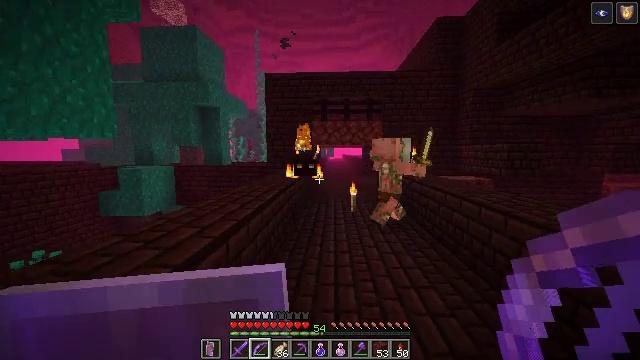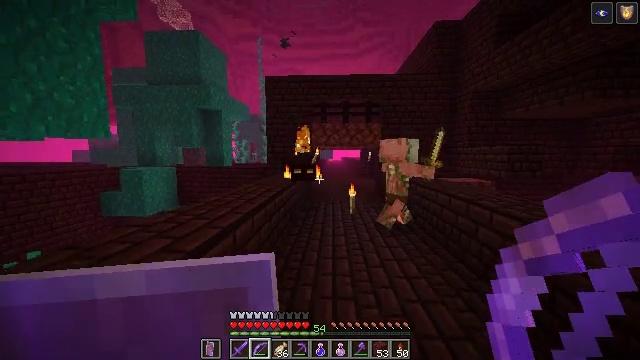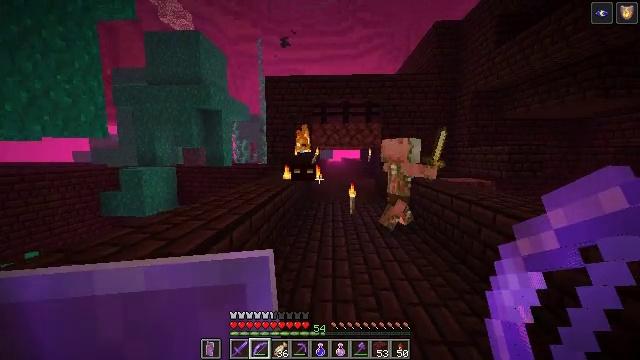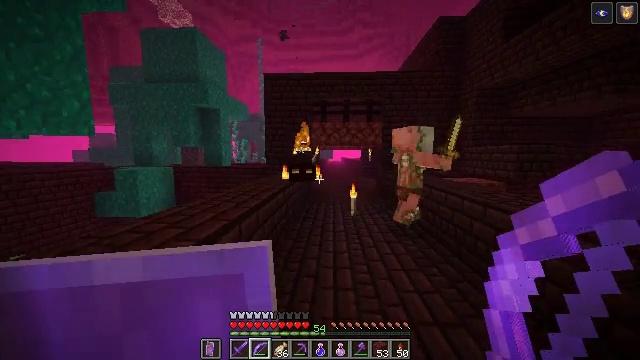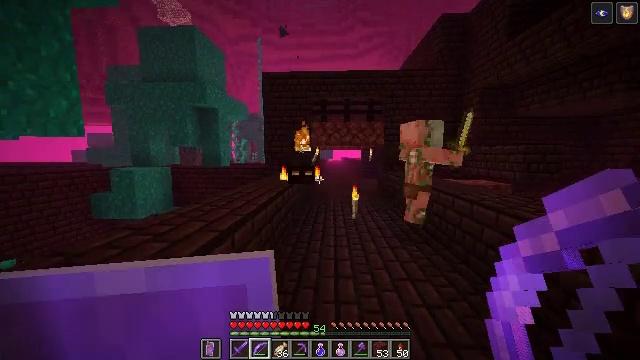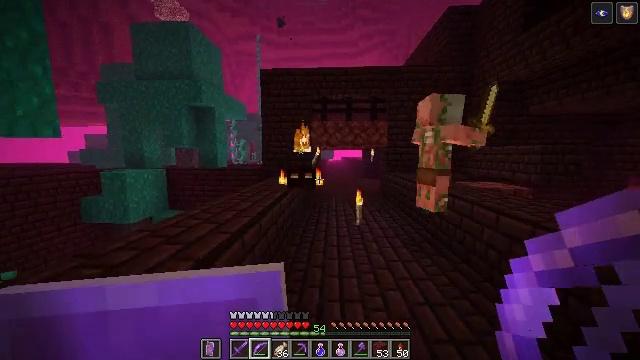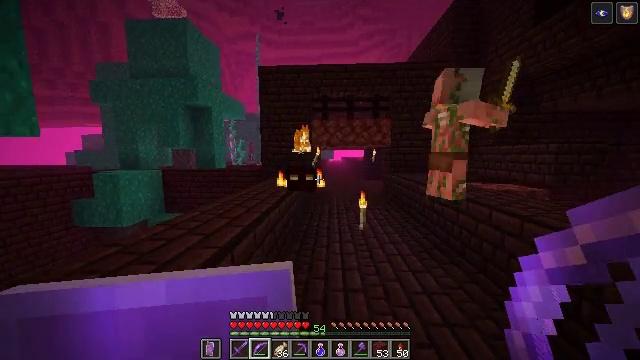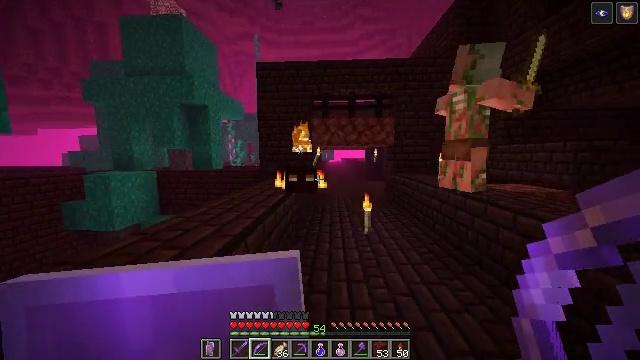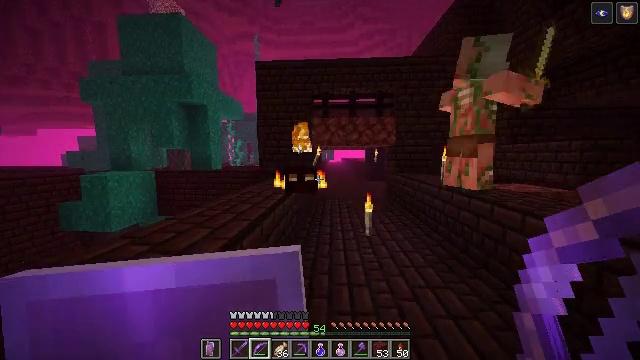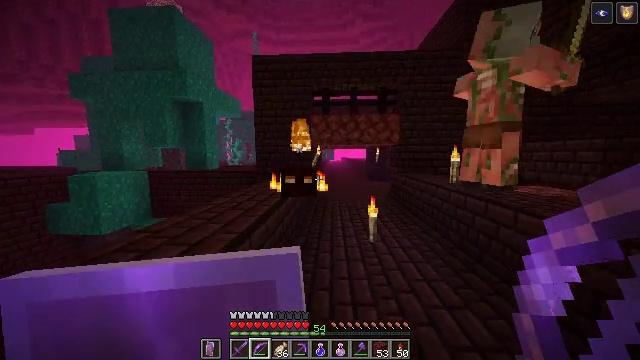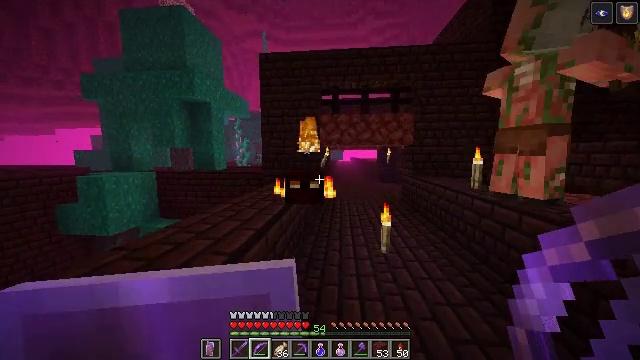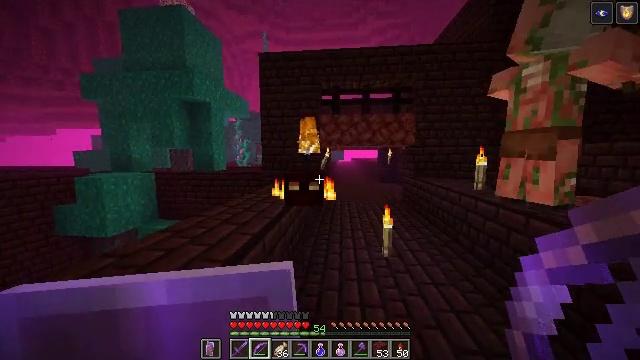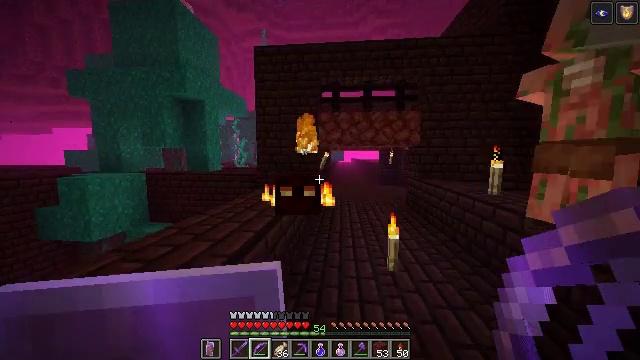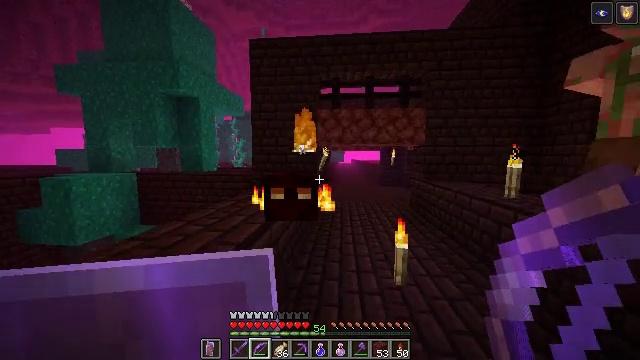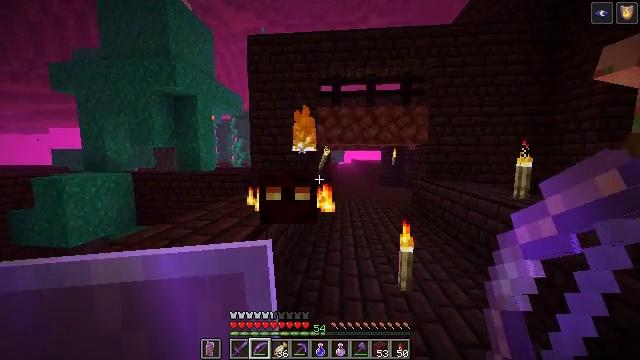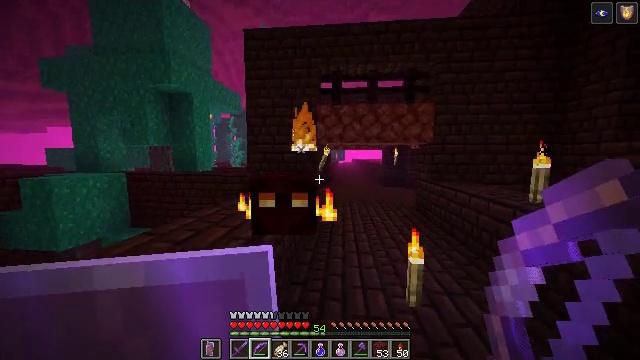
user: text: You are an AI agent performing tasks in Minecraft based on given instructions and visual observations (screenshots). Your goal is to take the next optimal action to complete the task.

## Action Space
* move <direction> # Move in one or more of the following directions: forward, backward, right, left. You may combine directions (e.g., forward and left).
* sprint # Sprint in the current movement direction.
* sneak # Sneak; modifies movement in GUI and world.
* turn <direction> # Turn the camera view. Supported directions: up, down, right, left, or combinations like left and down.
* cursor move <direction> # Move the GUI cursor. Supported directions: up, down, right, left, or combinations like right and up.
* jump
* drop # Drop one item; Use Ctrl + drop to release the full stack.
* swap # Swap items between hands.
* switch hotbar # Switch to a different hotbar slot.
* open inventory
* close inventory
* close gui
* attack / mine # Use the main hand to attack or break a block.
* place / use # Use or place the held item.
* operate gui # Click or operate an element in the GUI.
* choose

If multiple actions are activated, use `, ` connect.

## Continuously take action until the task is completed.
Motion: motion action
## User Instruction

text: Kill a magma cube.
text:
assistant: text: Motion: move forward, sprint
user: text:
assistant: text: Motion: move forward, sprint
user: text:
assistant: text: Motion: move forward, sprint
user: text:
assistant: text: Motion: move forward, sprint
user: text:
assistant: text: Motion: move forward, sprint
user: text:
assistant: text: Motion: move forward, sprint
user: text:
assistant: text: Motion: move forward, sprint
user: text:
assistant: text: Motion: move forward, sprint
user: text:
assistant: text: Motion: move forward, sprint
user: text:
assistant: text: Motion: move forward, sprint, turn left
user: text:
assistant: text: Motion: move forward, sprint
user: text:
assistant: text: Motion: move forward, sprint
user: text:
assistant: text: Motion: move forward, sprint
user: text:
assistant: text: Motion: move forward, sprint
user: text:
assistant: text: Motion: move forward, sprint
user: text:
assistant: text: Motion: move forward, sprint, attack / mine
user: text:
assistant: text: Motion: move forward, sprint, attack / mine
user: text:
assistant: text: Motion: move forward, turn left and down, attack / mine
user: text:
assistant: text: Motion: attack / mine
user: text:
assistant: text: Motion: turn left and down
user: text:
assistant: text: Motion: no_op
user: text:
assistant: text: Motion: no_op
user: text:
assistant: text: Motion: no_op
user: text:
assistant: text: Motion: no_op
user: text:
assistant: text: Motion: no_op
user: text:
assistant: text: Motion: no_op
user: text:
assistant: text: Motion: no_op
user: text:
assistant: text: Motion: no_op
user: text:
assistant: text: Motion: no_op
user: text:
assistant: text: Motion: no_op